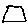
Label: hexagon